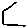
Label: hexagon